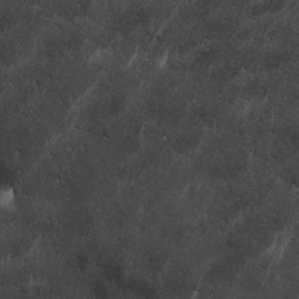
Label: non_frost